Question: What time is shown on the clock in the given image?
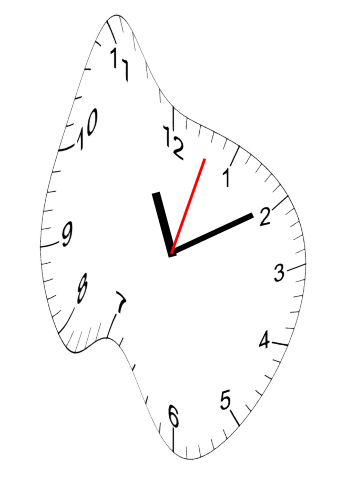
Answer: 11:10:03